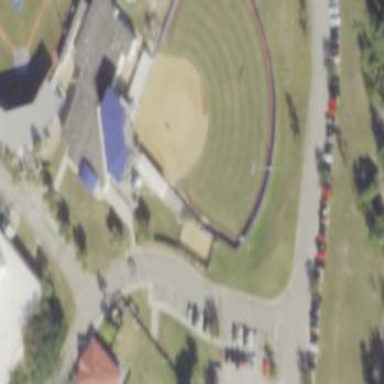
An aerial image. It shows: Softball pitch for leisure sports.